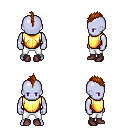
a pixel art fantasy rpg character, male body template, dark elf, purple skin, gold chest armor, white pants, brunette mohawk hairstyle, maroon shoes, four views (front, back, left, right), 2x2 character sprite sheet, small pixel art, hard edges, no anti-aliasing